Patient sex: M
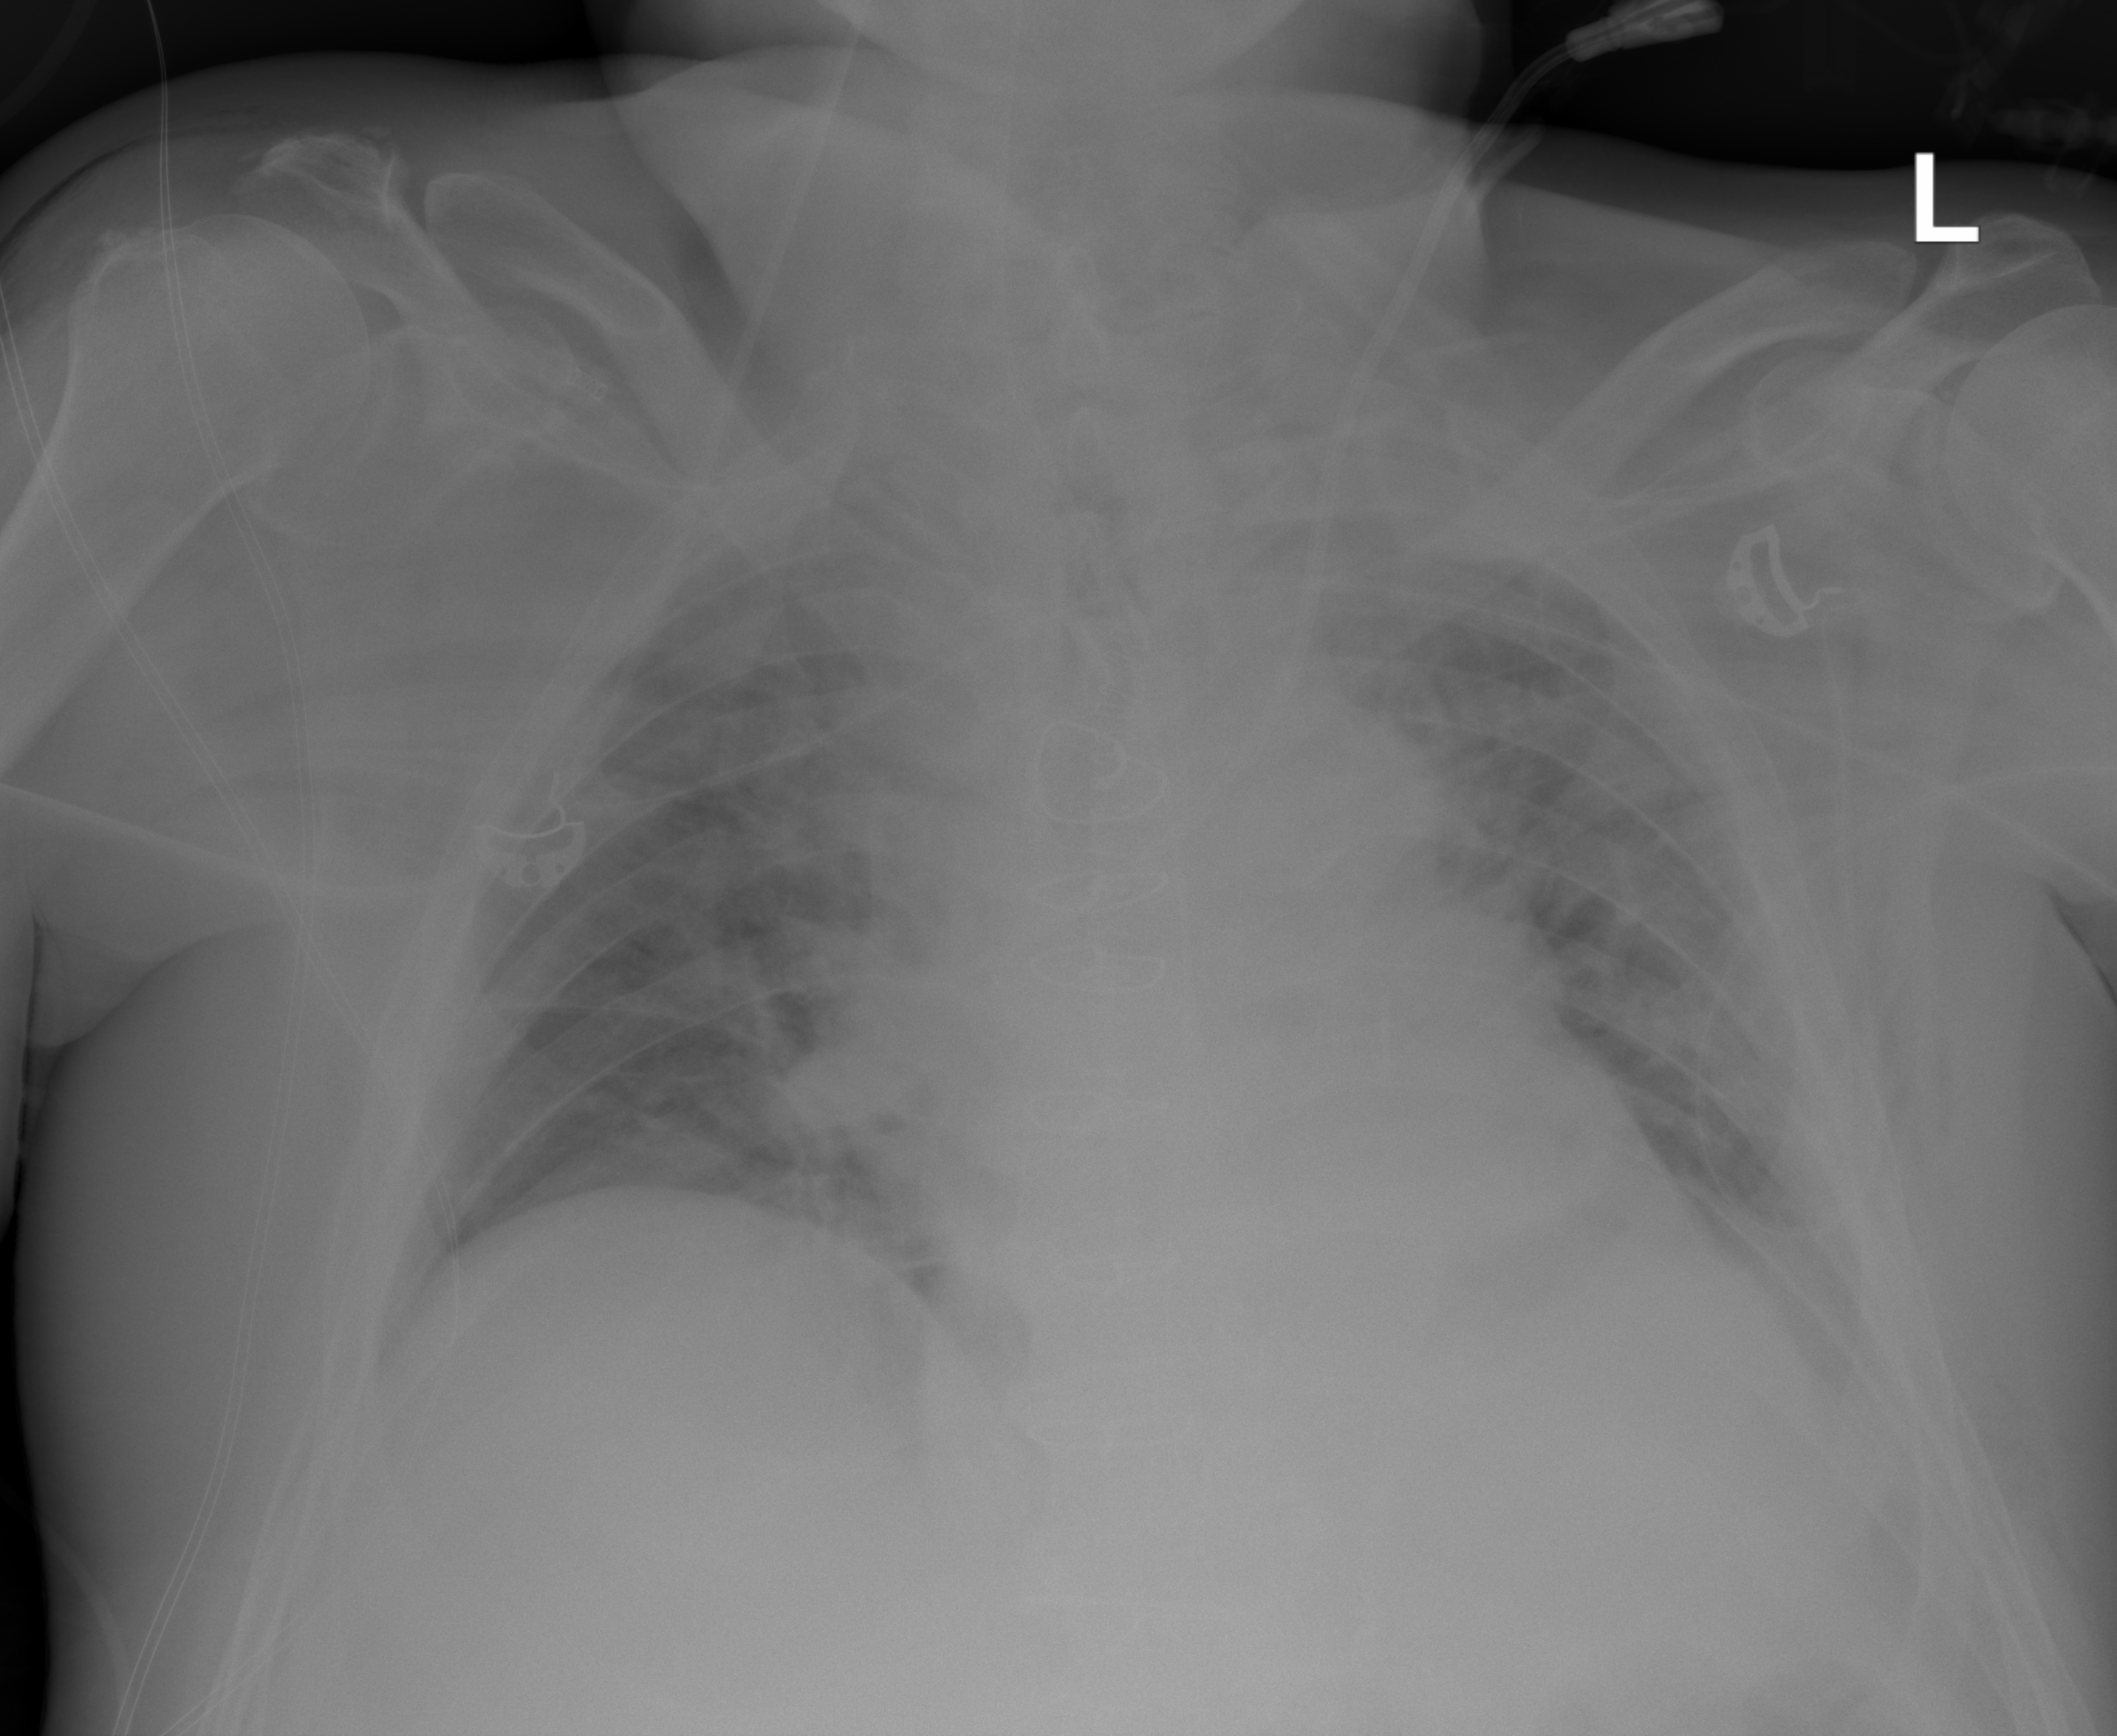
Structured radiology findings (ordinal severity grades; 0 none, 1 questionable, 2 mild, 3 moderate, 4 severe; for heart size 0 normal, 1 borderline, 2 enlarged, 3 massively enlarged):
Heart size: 2
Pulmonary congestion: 2
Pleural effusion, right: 0
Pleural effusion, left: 2
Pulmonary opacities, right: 0
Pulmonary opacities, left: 0
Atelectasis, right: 0
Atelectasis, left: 2